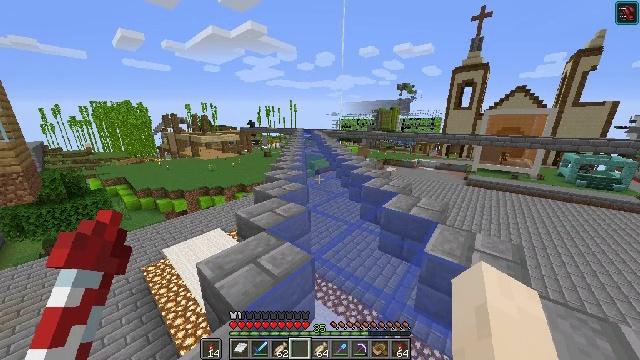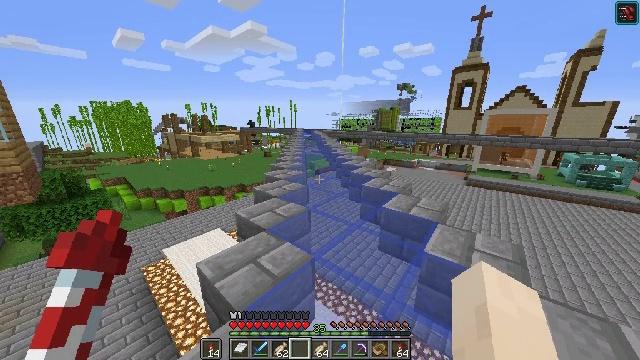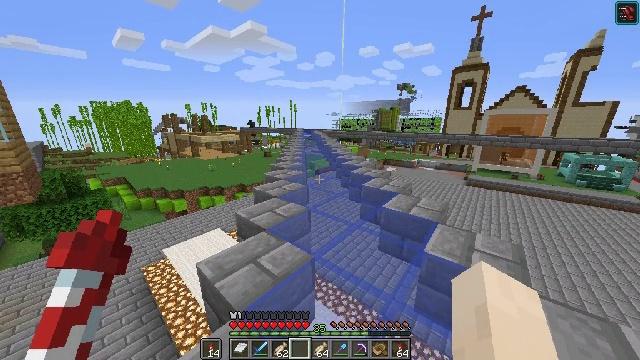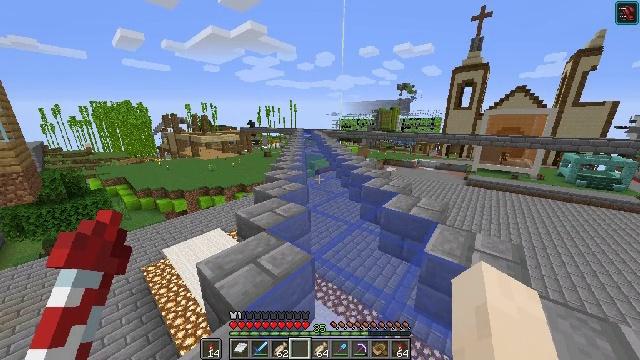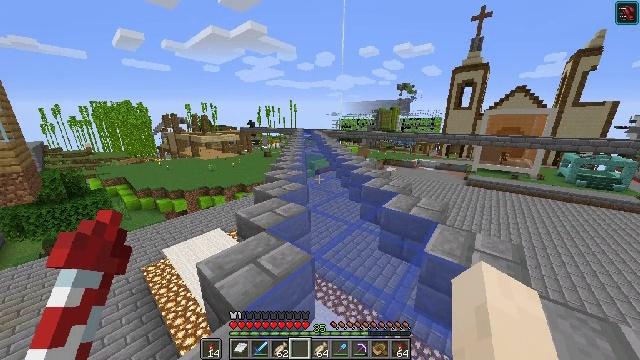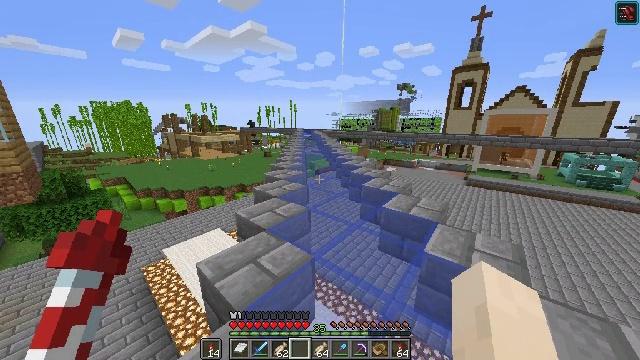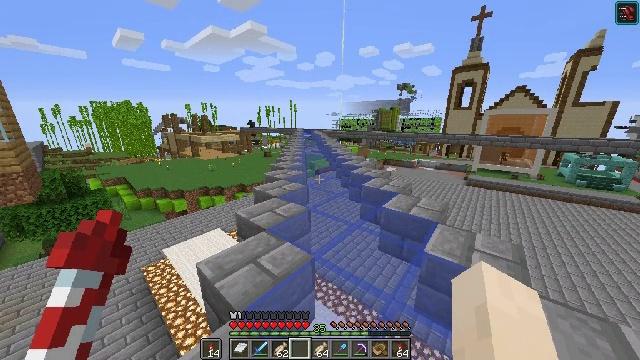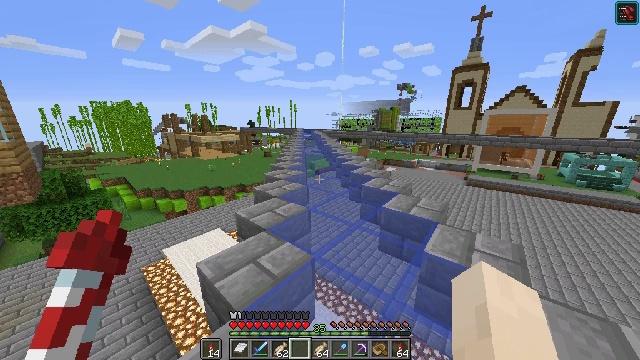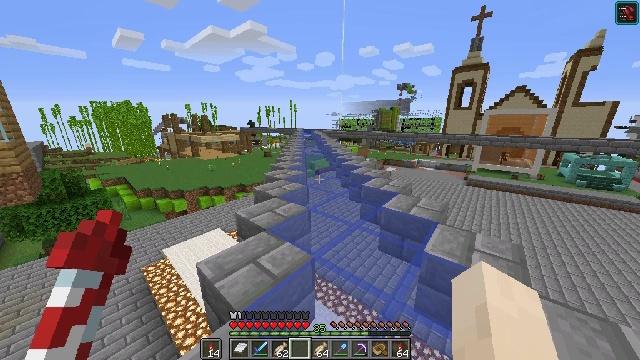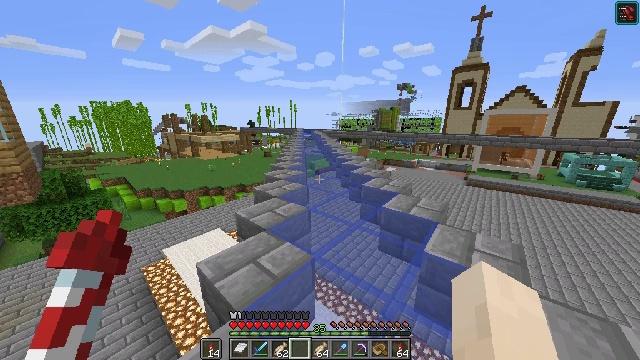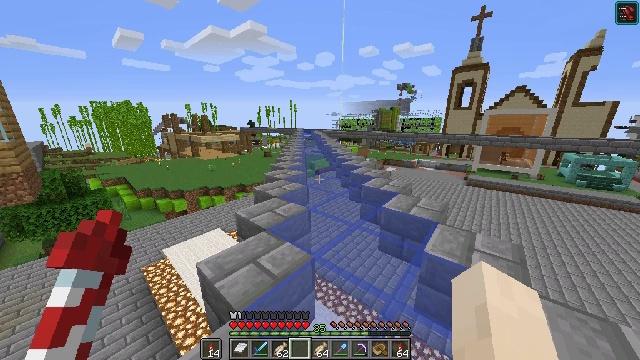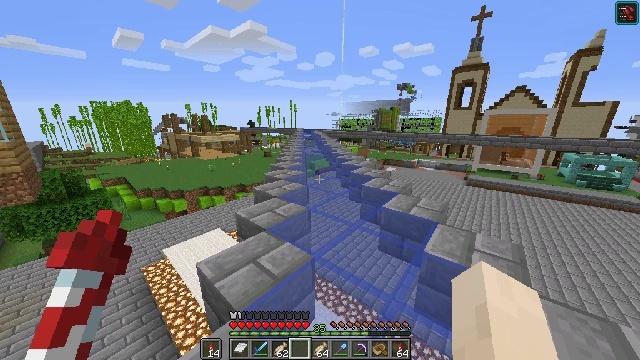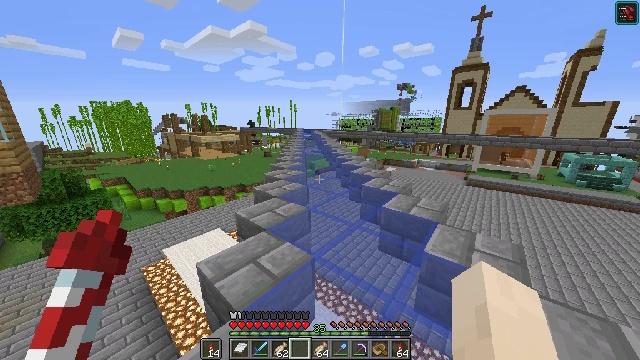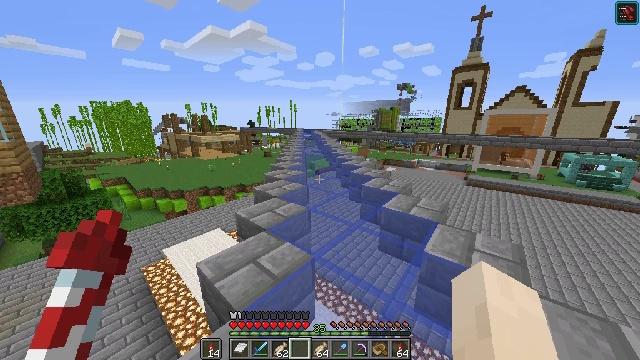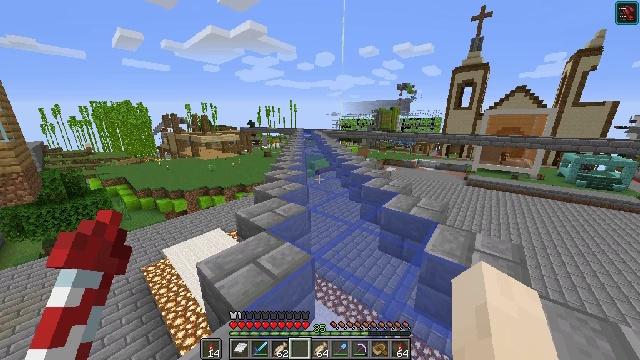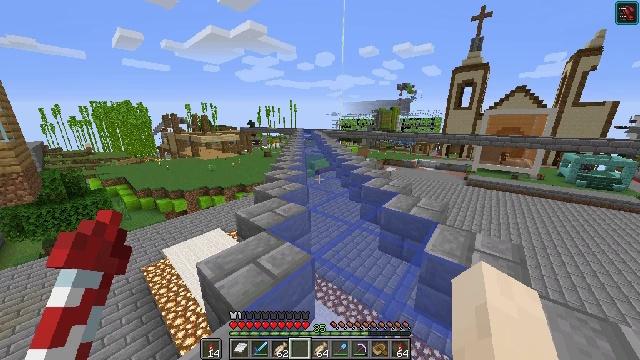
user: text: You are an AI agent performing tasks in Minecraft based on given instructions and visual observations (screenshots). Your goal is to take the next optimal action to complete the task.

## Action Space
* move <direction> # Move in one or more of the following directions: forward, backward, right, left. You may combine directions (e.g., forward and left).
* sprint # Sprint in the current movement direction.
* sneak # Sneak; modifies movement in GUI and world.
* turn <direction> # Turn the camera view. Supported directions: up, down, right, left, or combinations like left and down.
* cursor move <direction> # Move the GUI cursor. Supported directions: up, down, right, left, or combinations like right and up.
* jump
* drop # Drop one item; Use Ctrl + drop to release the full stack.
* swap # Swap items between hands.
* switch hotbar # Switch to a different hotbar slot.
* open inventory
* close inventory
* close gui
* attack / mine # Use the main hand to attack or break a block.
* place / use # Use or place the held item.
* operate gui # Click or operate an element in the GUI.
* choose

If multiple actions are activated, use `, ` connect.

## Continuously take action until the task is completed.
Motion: motion action
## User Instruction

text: Combine paper and a compass on a crafting table to craft a map.
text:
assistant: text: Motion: no_op
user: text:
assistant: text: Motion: no_op
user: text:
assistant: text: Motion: no_op
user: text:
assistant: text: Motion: no_op
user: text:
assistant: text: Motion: no_op
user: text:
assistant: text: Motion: no_op
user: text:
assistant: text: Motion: no_op
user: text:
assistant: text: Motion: no_op
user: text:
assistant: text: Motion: no_op
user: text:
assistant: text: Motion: no_op
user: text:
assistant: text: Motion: no_op
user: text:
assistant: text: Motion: no_op
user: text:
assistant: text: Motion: no_op
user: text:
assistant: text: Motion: no_op
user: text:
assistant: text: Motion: no_op
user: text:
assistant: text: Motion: no_op
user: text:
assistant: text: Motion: no_op
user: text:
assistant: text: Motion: no_op
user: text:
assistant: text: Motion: no_op
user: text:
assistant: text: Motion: no_op
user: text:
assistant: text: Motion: no_op
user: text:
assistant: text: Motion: no_op
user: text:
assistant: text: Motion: no_op
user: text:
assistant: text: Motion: no_op
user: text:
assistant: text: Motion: no_op
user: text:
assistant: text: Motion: no_op
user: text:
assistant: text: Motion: no_op
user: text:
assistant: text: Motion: no_op
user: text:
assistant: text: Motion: no_op
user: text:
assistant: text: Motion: no_op